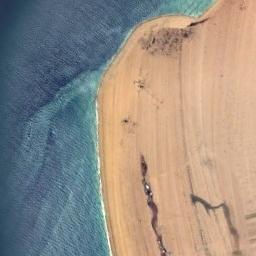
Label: beach